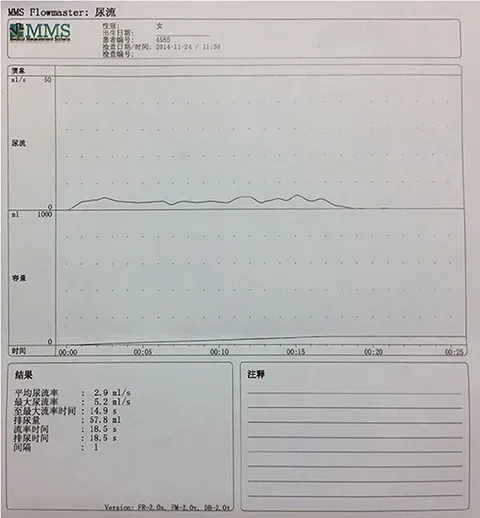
Measurement of urine flow rate. A, A maximum urine flow rate of 5.2 mL/s was measured before treatment with urethral dilatation and oral cyclosporine A.
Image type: chart (chart)